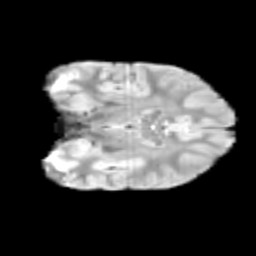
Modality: T2w
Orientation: coronal
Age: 10
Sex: male
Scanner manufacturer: siemens
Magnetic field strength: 3 T
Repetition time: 3.8 s
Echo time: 0.07 s